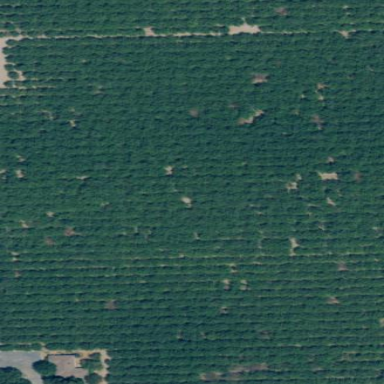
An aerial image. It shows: Almond orchard with rows of almond trees.